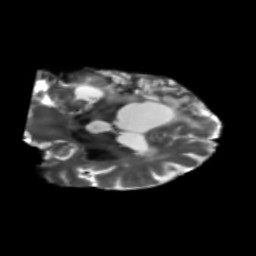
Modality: T2w
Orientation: coronal
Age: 65
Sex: female
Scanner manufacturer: siemens
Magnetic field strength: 3 T
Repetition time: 5.25 s
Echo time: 0.08 s